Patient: sex M, age 79
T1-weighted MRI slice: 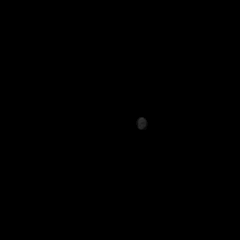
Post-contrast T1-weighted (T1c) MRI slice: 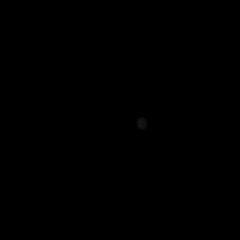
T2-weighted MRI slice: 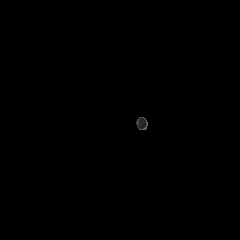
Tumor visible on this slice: no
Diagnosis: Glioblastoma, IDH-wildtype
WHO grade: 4